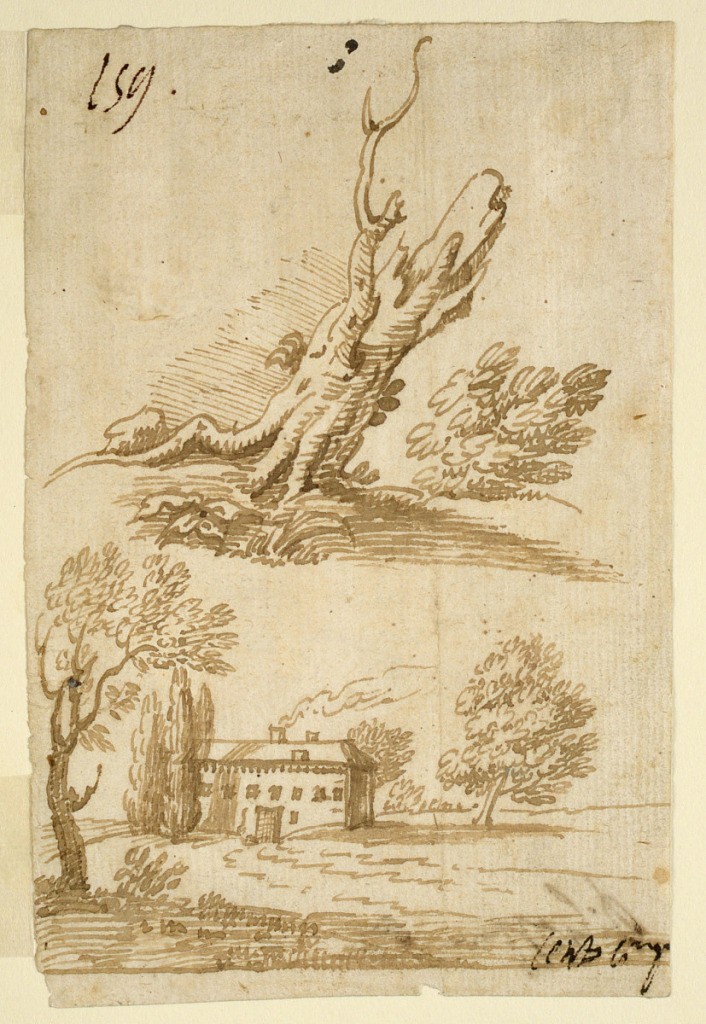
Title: Sketches of a Villa and Tree
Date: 1650–1700
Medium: Pen and ink on paper
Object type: Drawing
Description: At top, the stump of a tree. Below, a house with a smoking chimney surrounded by cypresses.